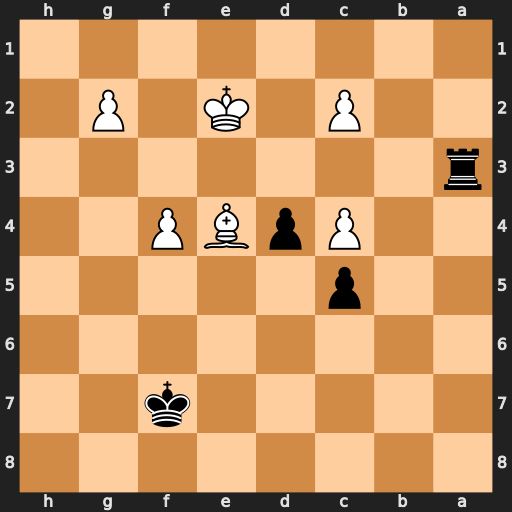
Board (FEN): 8/5k2/8/2p5/2PpBP2/r7/2P1K1P1/8
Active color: b
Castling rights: -
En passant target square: -
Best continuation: Re3+ Kf2 Rxe4